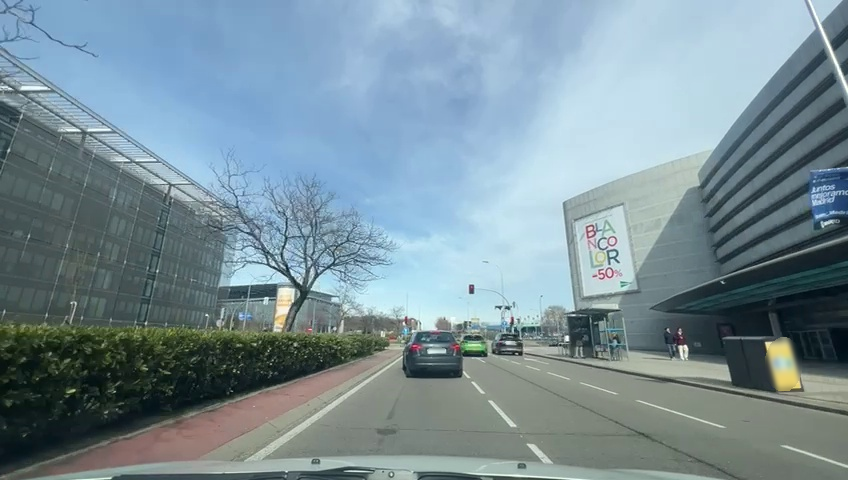
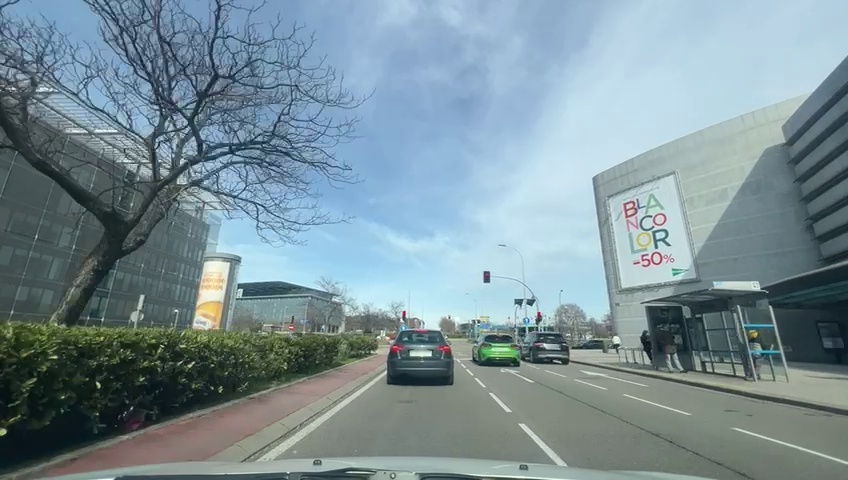
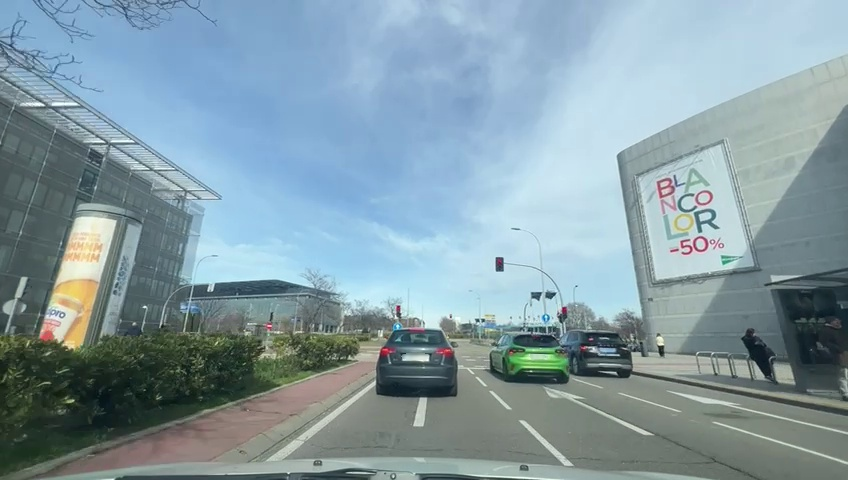
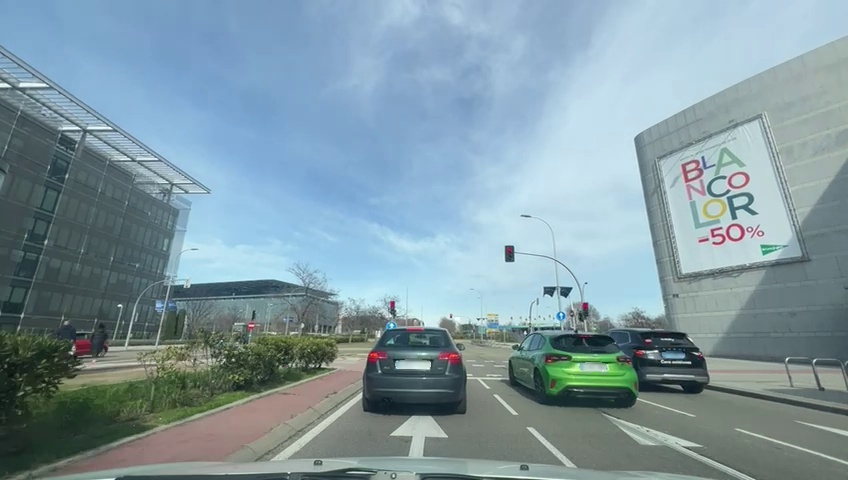
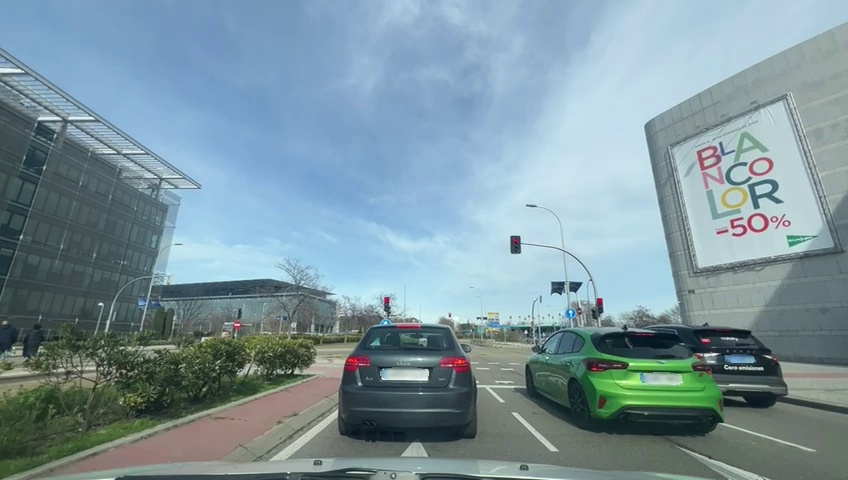
Situation: Leading braking
Question: Is there a vehicle directly ahead in the ego lane with brake lights on?
Answer: Yes
Reasoning: At the beginning of the sequence the vehicle in front of ego has the brake lights on and is just finishing doing a cut in into the ego lane. The car is braking due to a red traffic light.

Situation: Leading braking
Question: Is the distance between the ego vehicle and the vehicle ahead decreasing?
Answer: Yes
Reasoning: The relative distance to the leading vehicle is reducing over time.

Situation: Leading braking
Question: Is either the ego vehicle or the leading vehicle stationary?
Answer: Yes
Reasoning: At the beginning of the sequence both the ego vehicle and the leading vehicle are moving but at the end of it the leading vehicle becomes stationary due to the red traffic light.

Situation: Leading braking
Question: Is the ego vehicle decelerating due to dense traffic or congestion ahead?
Answer: No
Reasoning: The ego vehicle is braking due to the red traffic light, there are several stopped vehicles stopped due to the red traffic light.